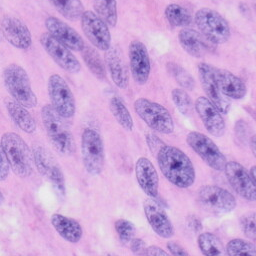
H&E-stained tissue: Skin